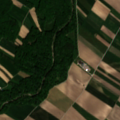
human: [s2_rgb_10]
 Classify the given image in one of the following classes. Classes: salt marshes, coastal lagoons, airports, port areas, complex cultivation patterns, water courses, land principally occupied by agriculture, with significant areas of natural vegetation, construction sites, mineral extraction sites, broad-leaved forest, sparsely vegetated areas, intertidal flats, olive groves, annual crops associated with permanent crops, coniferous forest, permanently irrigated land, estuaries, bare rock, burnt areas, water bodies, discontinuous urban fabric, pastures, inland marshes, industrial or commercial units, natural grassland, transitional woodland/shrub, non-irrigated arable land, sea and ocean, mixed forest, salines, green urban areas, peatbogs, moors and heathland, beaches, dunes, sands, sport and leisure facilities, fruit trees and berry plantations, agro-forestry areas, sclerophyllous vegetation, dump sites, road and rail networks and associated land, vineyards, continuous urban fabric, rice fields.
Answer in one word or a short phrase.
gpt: non-irrigated arable land, broad-leaved forest